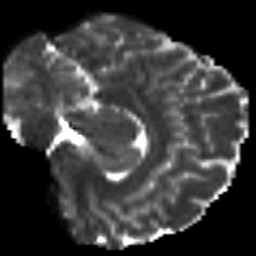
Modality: T2w
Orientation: sagittal
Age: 28
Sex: female
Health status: healthy
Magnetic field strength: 3 T
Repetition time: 8.4 s
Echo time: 0.0926 s